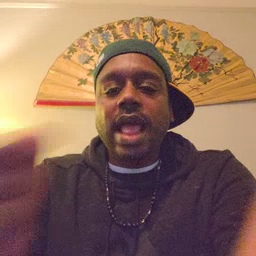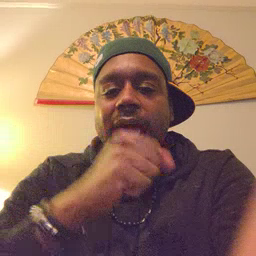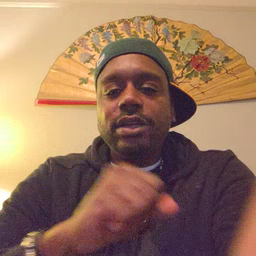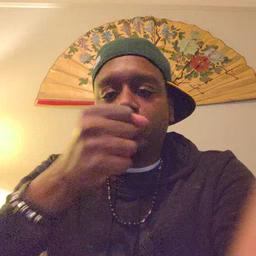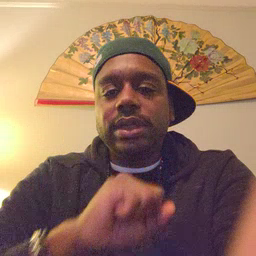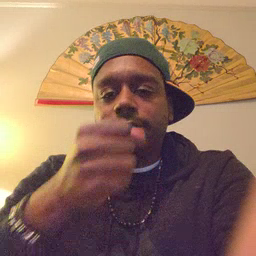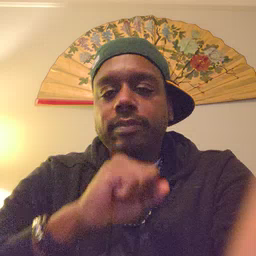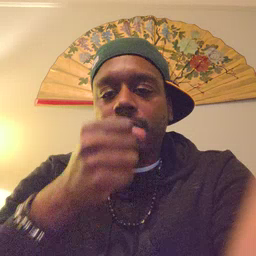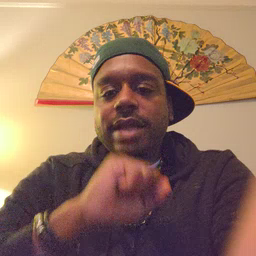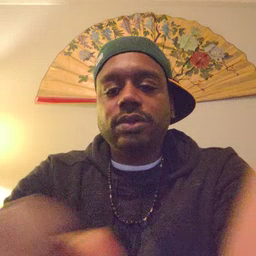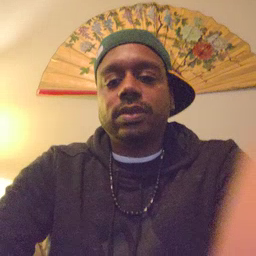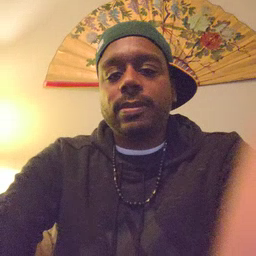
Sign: icecream